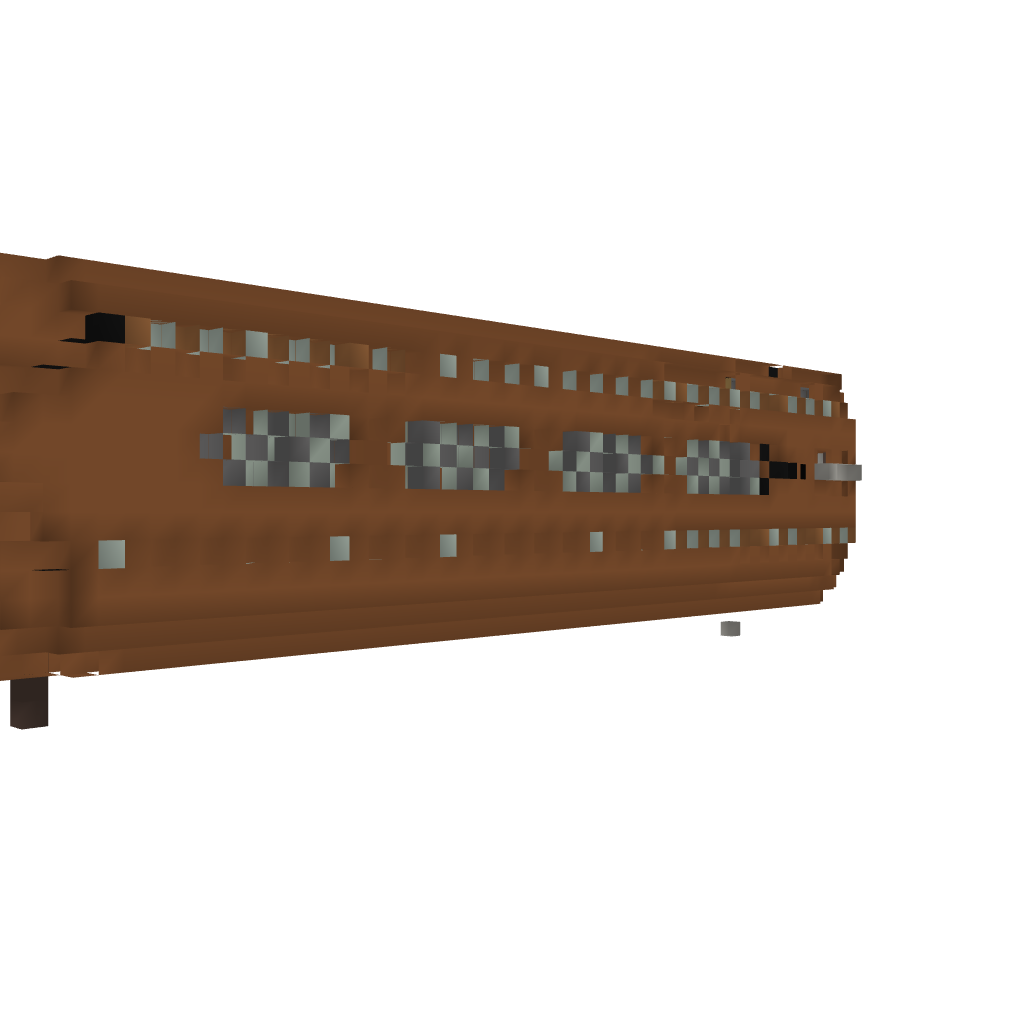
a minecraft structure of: Airship Jaran Destroyer Class T I